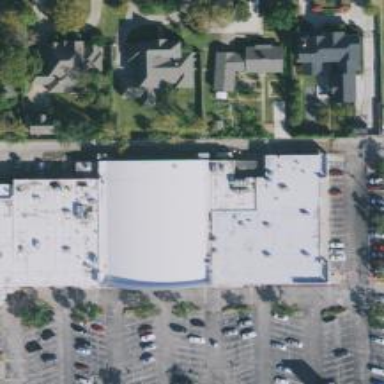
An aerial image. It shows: Pharmacy providing healthcare services.